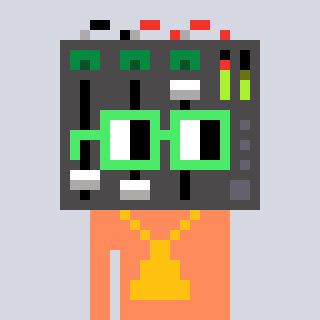
a pixel art character with square light green glasses, a mixer-shaped head and a peachy-colored body on a cool background